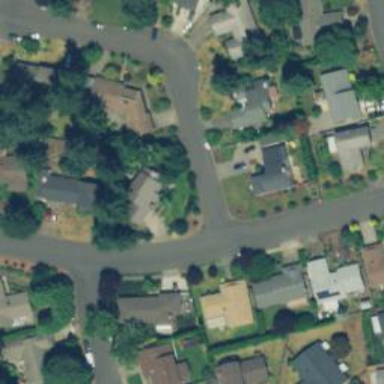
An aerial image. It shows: Residential road with sidewalk on the left side.